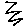
Label: zigzag